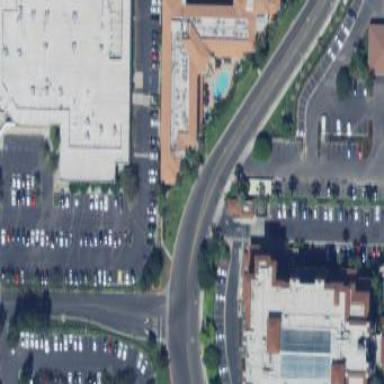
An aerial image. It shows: Hotel building.